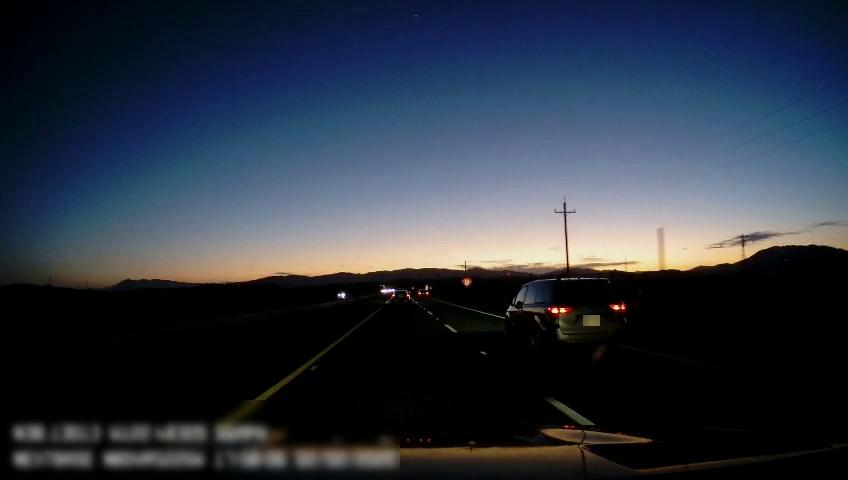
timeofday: Dusk/Dawn/Twilight
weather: Sunny
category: Drivable Space
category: Vehicles | Car
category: Vehicles | SUV
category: Vehicles | SUV
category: Vehicles | SUV
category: Lanes | Alternate Lane
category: Lanes | Current Lane
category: Lanes | Current Lane
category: Traffic | Signs